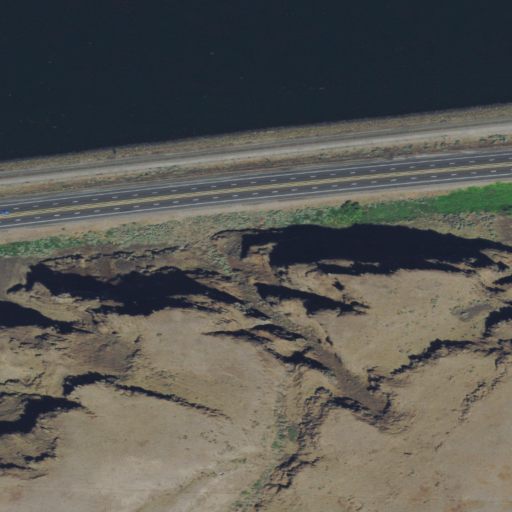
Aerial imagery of valley in Oregon named Swanson Canyon containing grassland, open water, herbaceous wetlands, shrub, medium intensity development, low intensity development, and barren land